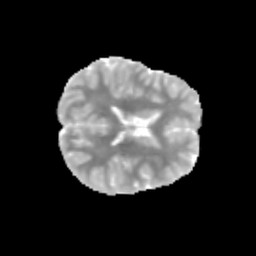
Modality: MD
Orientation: axial
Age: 9
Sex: female
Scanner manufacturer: siemens
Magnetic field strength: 3 T
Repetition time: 3.8 s
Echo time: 0.07 s